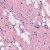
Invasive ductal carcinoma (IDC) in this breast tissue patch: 1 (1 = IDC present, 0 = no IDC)